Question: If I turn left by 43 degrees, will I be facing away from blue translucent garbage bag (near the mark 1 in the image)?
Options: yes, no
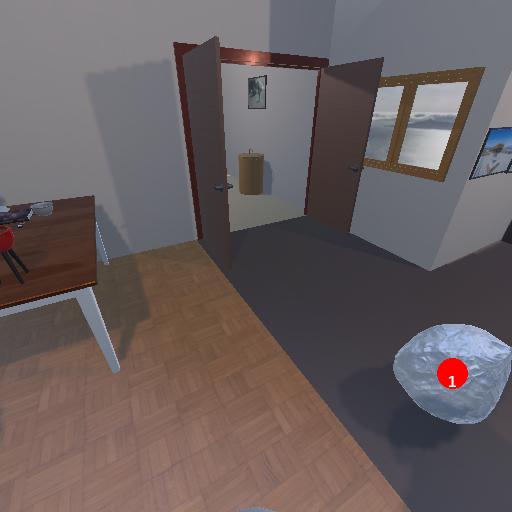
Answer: yes